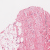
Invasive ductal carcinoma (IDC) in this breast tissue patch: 0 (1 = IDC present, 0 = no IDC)